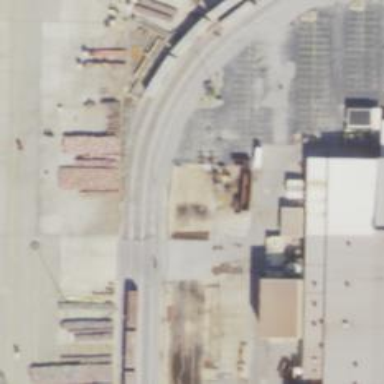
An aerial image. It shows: Warehouse.